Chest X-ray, PA view. Patient: 47 years old, sex M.
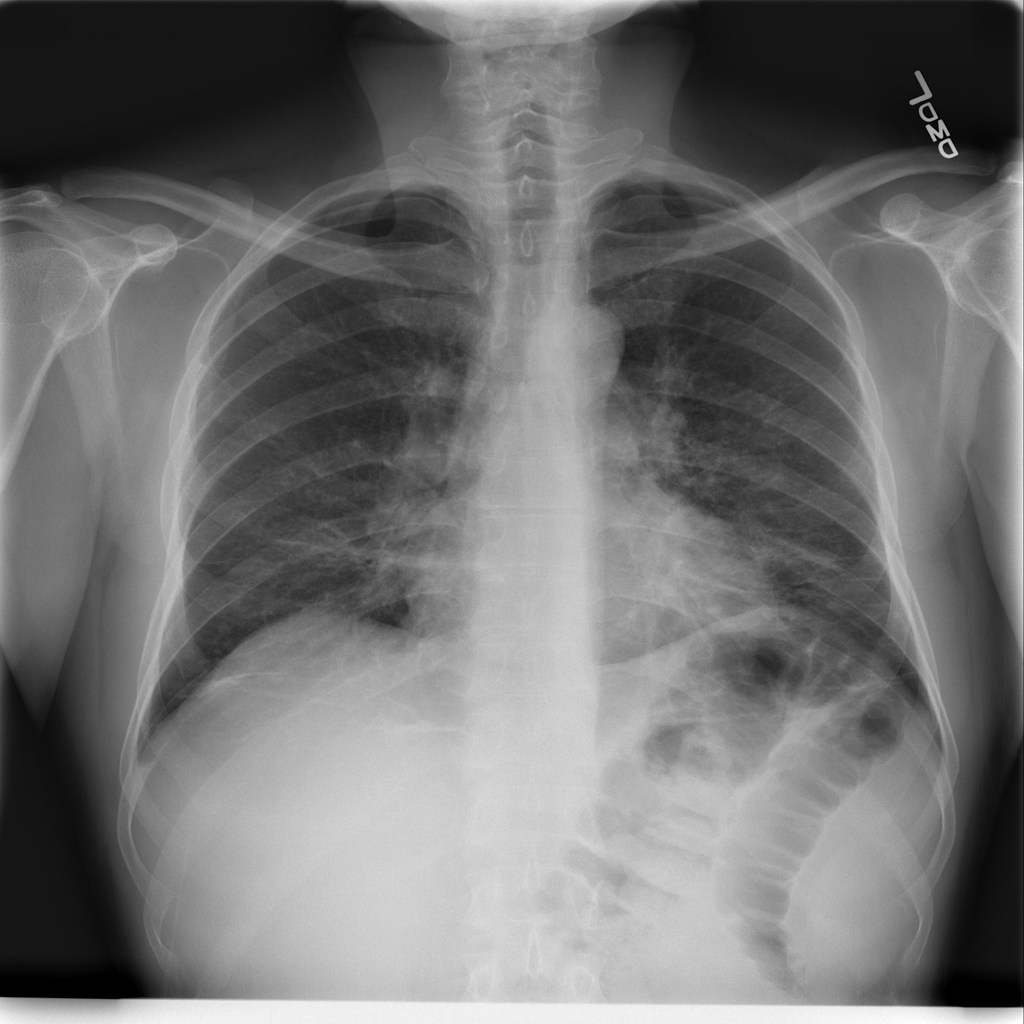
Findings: Atelectasis, Edema, Infiltration